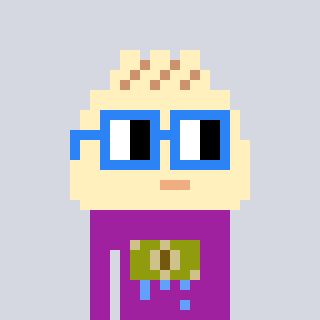
a pixel art character with square blue glasses, a porkbao-shaped head and a magenta-colored body on a cool background